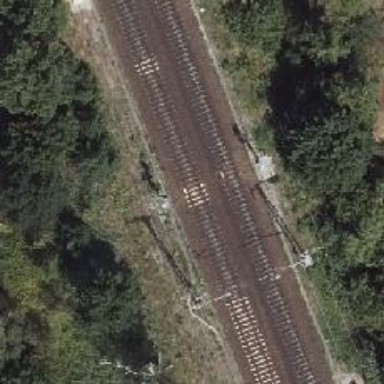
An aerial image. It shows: Railway signal.